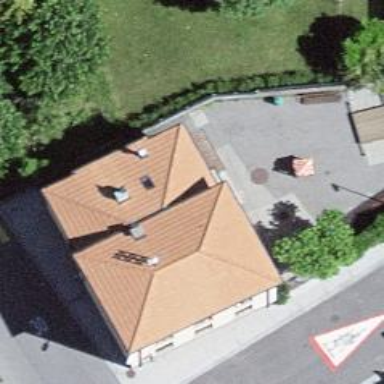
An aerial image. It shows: Kindergarten.